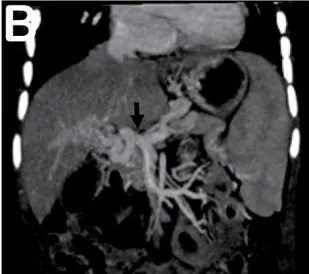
Computed tomography, esophagogastroduodenoscopy, and portography. (B) Tomographic reconstruction showing cavernous transformation of portal vein.
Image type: radiology (ct)